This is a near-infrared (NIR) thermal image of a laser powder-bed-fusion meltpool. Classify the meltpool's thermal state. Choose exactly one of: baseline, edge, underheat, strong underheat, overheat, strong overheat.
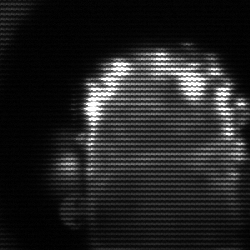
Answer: baseline